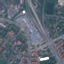
Land use / land cover: Highway